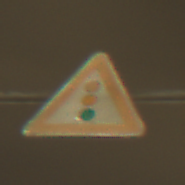
Verkehrszeichen: Lichtzeichenanlage
Umgebung: Outdoor, Urban
Tageszeit: Night
Wetter: Overcast
Licht: Artificial
Jahreszeit: NotSpecified
Kontrast: MediumContrast